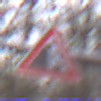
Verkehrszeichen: SteinschlagLinks
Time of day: MorningAfternoon
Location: Outdoor (Nature)
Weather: Overcast
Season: Autumn
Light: Natural